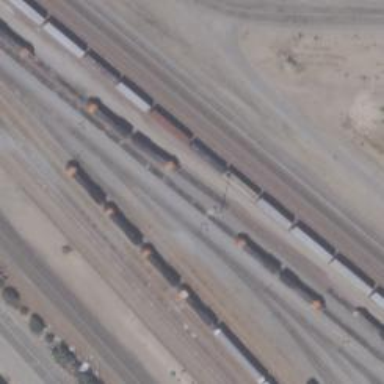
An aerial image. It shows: Railway yard in service.